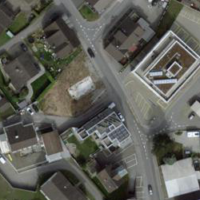
EUNIS habitat code: 54
Species observed at this site:
Poa annua